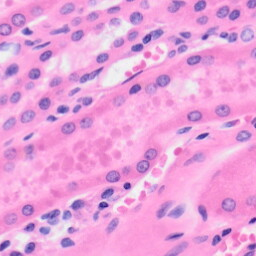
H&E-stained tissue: Kidney